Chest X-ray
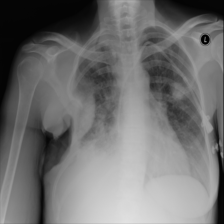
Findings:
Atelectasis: negative
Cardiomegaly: negative
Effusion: negative
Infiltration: negative
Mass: positive
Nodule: negative
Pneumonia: negative
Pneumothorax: negative
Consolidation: negative
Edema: negative
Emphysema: negative
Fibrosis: negative
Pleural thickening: negative
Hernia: negative